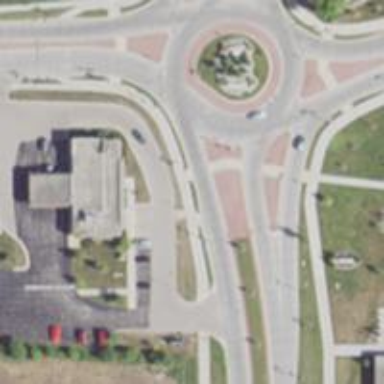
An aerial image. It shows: Path on traffic island.